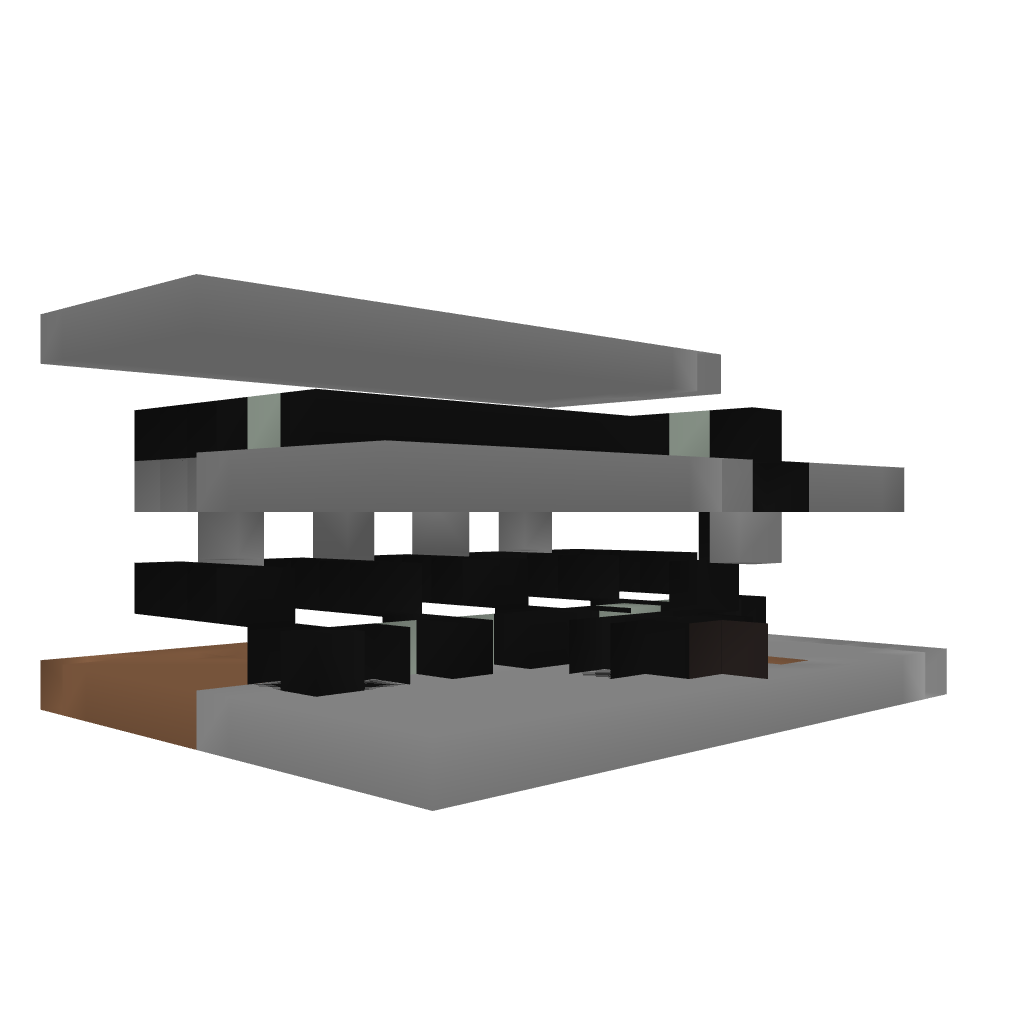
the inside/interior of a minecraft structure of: super defence machine